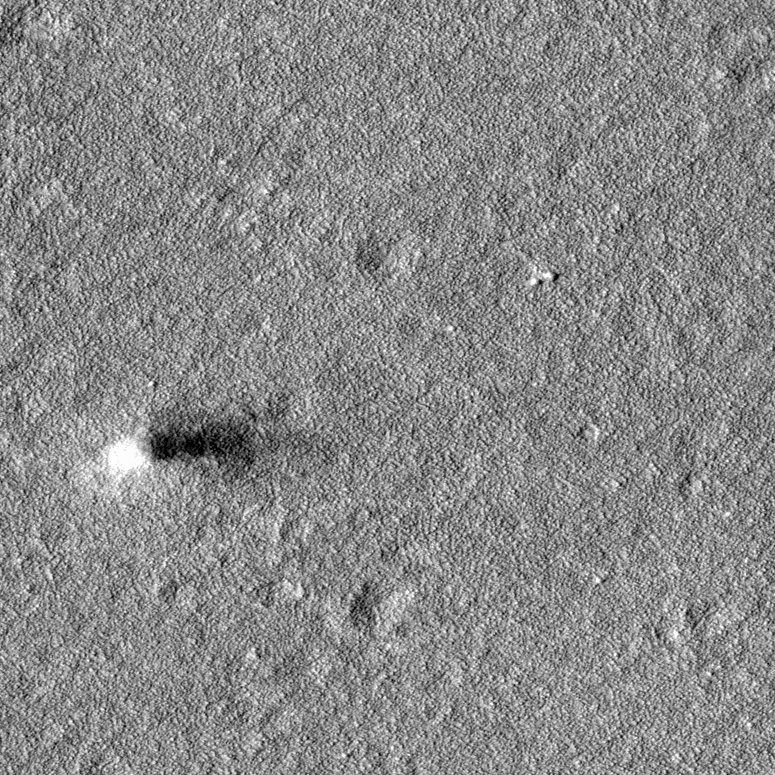
Label: dustdevil